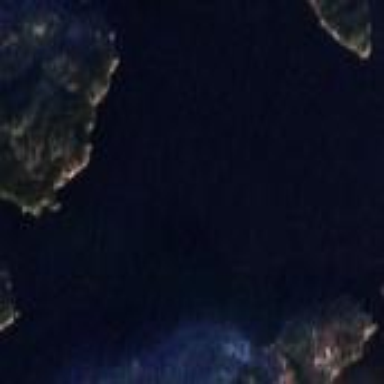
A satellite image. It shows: Beautiful bay with natural surroundings.